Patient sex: M
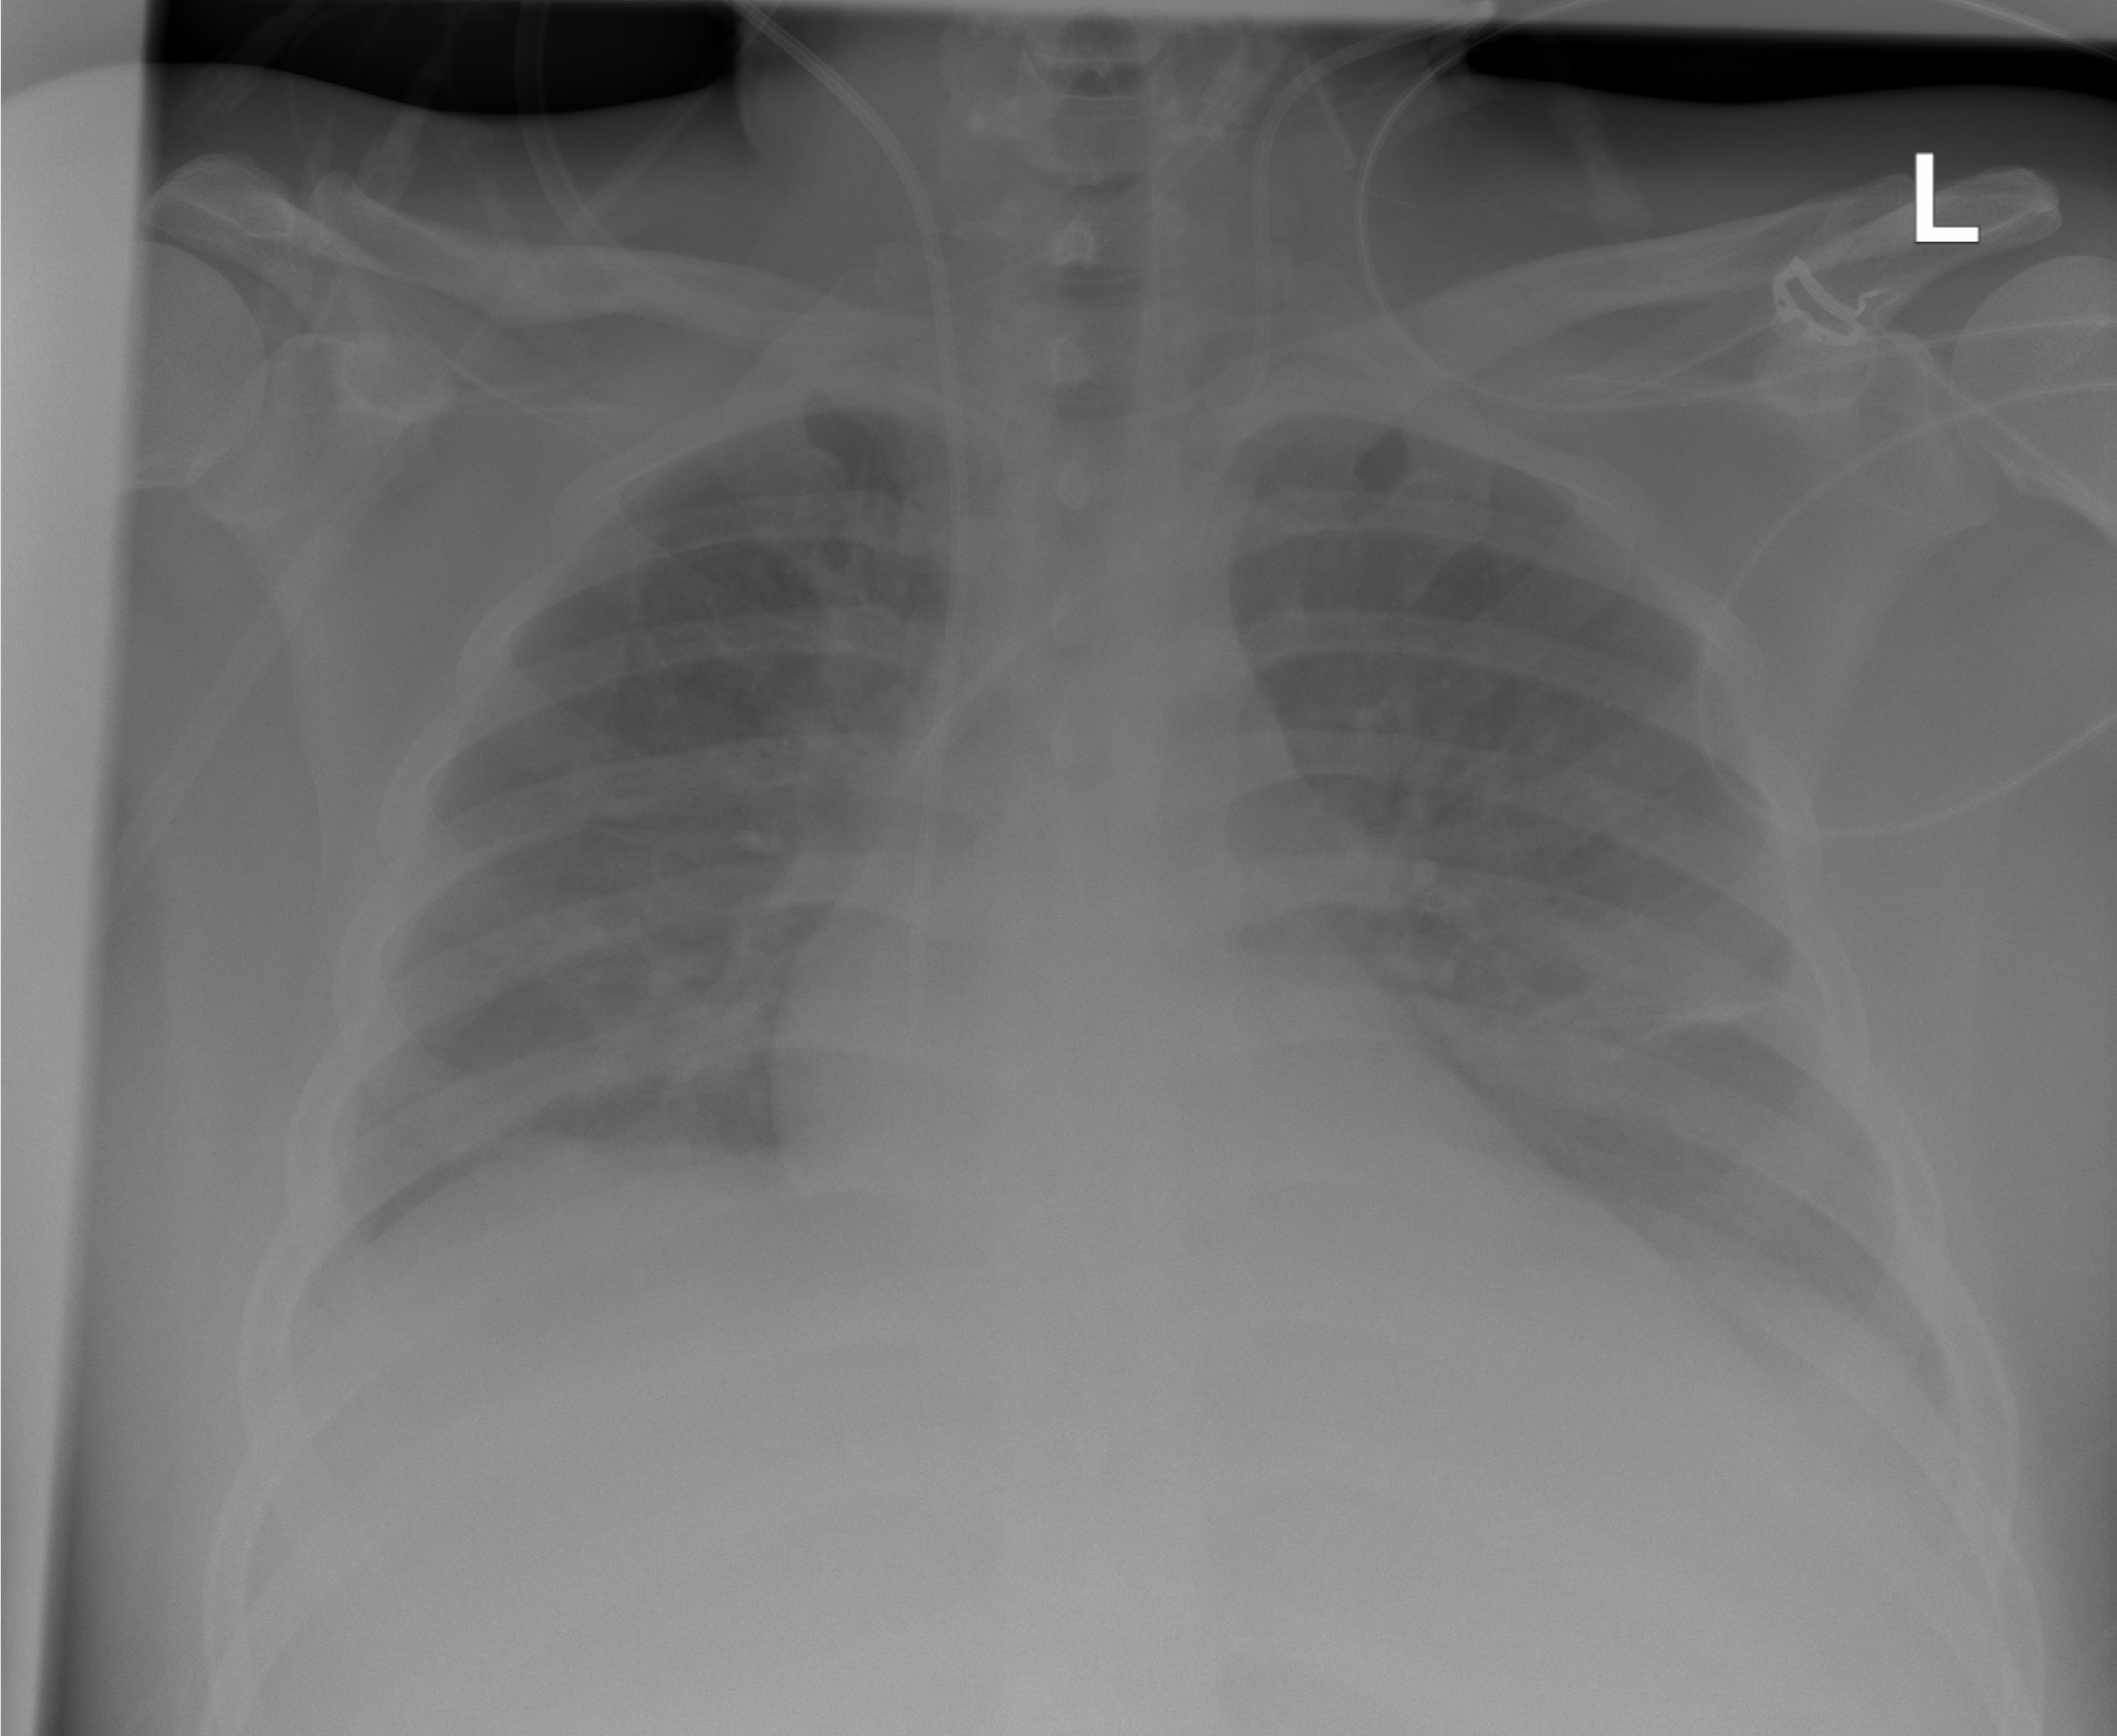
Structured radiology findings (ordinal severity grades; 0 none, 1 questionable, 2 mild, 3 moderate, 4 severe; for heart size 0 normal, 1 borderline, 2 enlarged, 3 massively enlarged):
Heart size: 2
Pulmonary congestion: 0
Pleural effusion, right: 0
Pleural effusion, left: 2
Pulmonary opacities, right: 0
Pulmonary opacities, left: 0
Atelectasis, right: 0
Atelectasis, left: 2